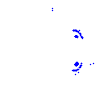
Particle: electron